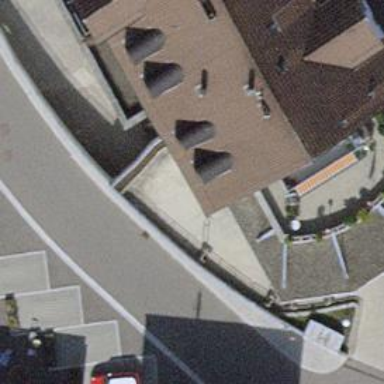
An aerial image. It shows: Parking entrance.